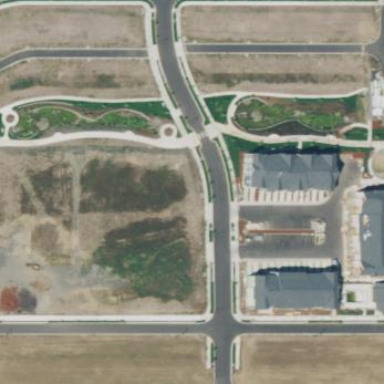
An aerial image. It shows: Condominium in residential area.